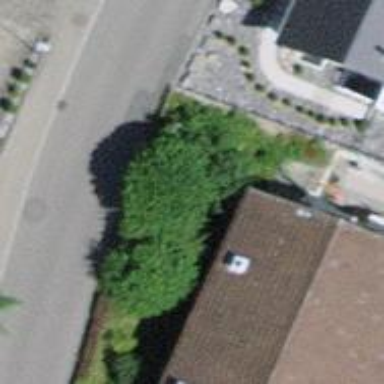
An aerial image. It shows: Residential building.